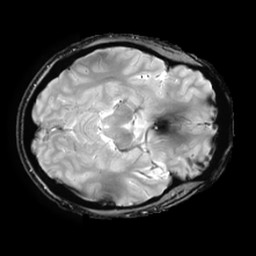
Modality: T2starw
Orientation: axial
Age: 31
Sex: male
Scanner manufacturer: ge
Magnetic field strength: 3 T
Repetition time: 0.65 s
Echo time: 0.02 s